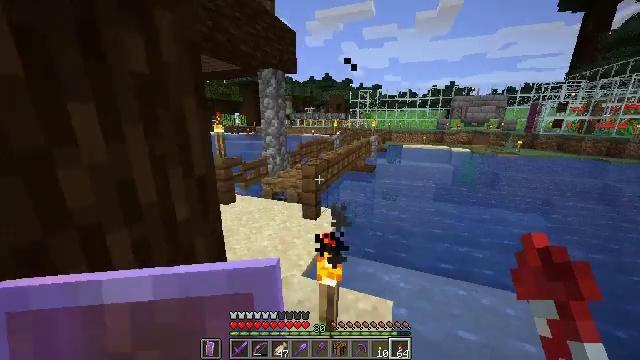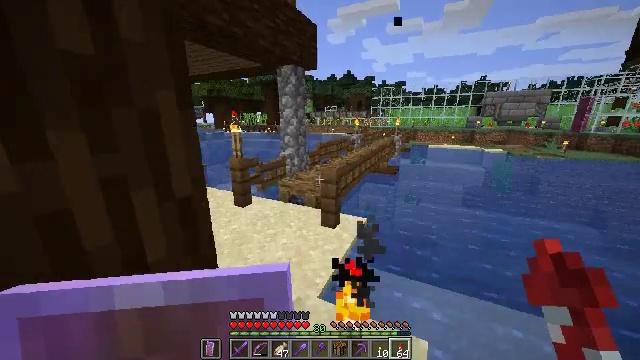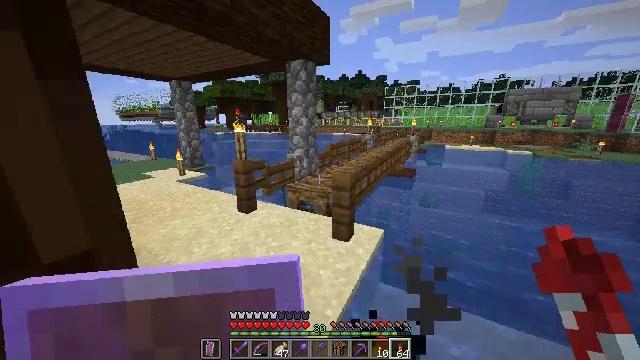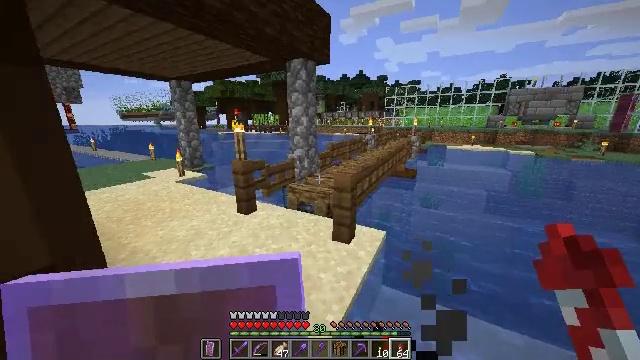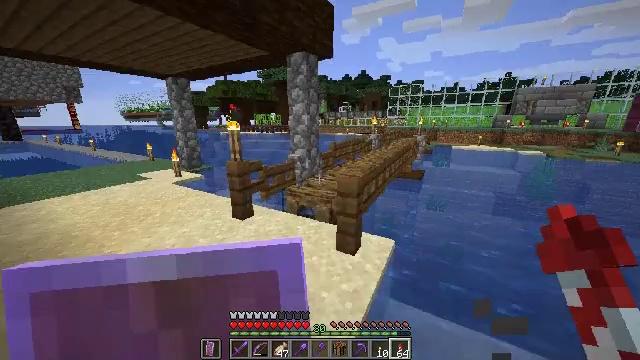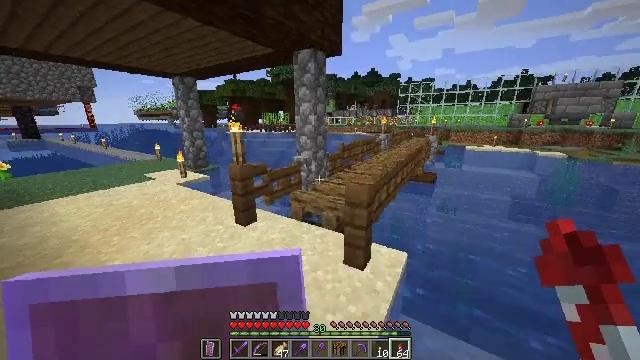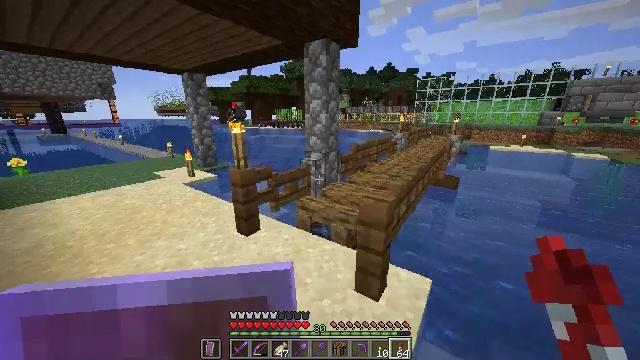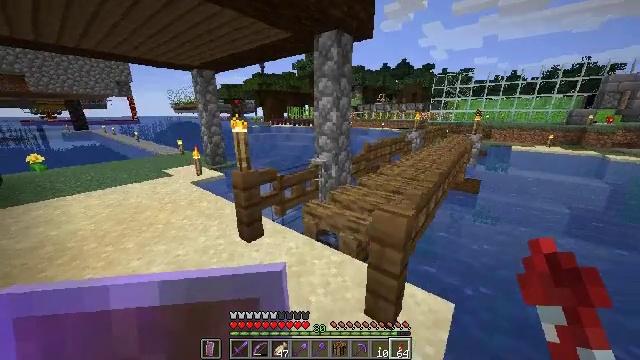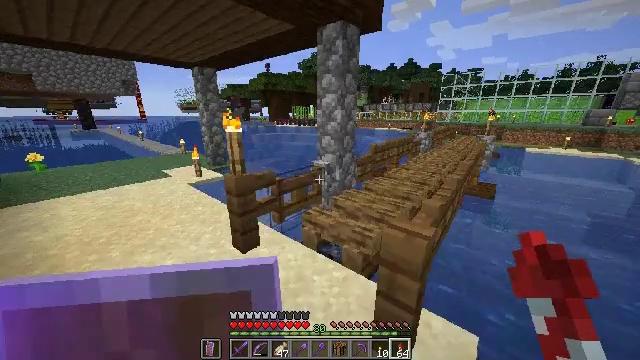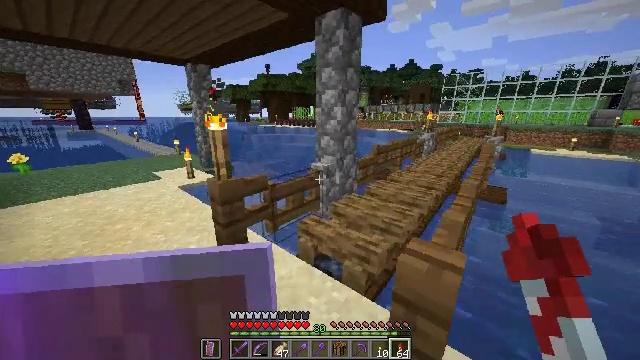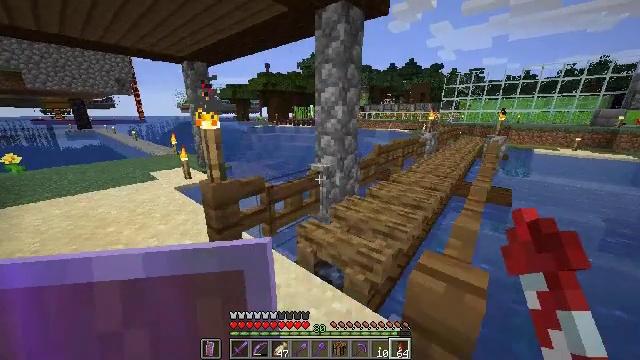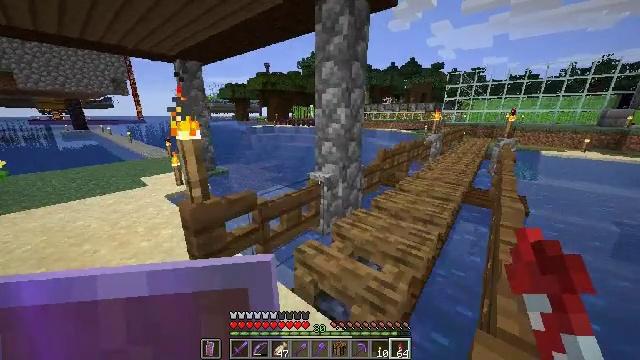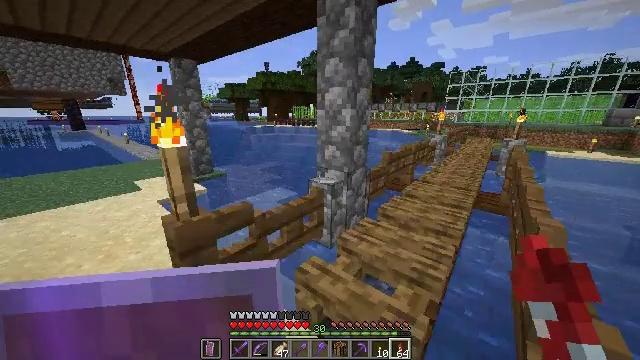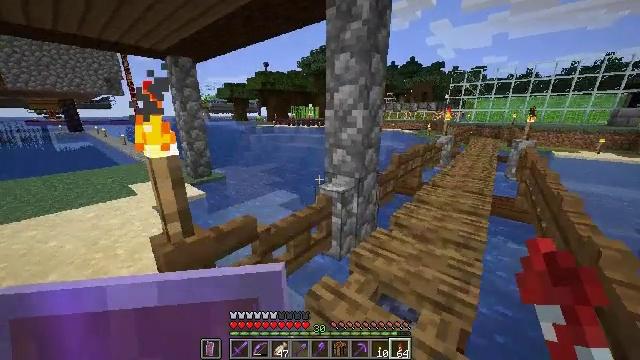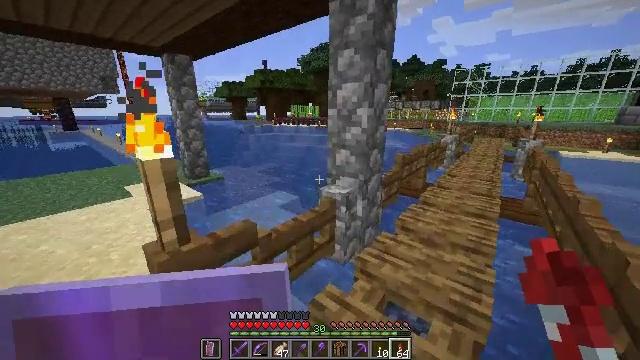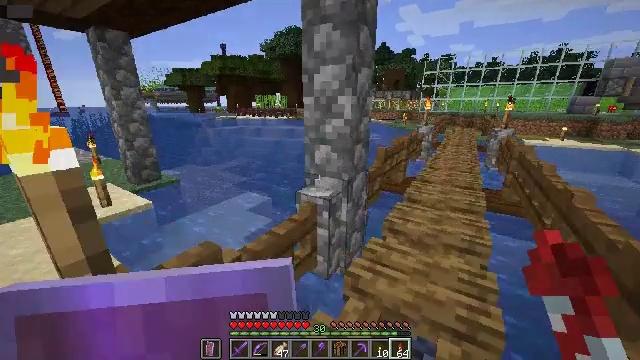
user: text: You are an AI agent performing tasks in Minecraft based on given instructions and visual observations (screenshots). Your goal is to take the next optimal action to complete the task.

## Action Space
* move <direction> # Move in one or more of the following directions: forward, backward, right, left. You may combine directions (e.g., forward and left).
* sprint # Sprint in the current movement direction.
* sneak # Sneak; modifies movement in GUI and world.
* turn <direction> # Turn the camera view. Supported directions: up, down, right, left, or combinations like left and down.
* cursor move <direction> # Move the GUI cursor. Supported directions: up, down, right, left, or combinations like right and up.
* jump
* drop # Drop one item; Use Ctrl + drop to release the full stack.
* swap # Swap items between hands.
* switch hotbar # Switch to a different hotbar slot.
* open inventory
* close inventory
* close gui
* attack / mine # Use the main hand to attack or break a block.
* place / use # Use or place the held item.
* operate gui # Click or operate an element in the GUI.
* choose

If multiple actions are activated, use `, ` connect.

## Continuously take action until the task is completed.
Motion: motion action
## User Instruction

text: Attack the sticky piston to retrieve it.
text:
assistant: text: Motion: move forward, sprint, turn left
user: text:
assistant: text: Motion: move forward, sprint, turn left
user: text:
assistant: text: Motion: move forward, sprint
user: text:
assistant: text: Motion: move forward, sprint
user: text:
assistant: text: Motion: move forward, sprint, turn left
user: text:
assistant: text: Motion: move forward, sprint, turn left
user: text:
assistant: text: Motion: move forward, sprint, turn left
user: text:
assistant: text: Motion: move forward, sprint, turn left
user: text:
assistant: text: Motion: move forward, sprint
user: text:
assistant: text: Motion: move forward, sprint
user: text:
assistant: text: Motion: move forward, sprint
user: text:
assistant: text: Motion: move forward, sprint
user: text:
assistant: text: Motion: move forward, sprint
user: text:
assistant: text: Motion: move forward, sprint
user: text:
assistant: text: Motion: move forward, sprint, turn right and down
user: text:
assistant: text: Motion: move forward, sprint, turn right and down
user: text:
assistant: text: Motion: move forward, sprint, turn right
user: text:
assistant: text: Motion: move forward, sprint
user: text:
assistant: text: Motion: move forward, sprint
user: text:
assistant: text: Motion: move forward, sprint, turn right
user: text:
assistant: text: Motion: move forward, sprint, turn right
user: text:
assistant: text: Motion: move forward, sprint
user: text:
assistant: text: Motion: move forward, sprint
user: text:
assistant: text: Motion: move forward, sprint
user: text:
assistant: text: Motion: move forward, sprint
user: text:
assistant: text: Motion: move forward, sprint
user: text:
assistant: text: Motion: move forward, sprint
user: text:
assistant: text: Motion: move forward, sprint
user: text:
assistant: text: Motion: move forward, sprint
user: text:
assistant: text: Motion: move forward, sprint